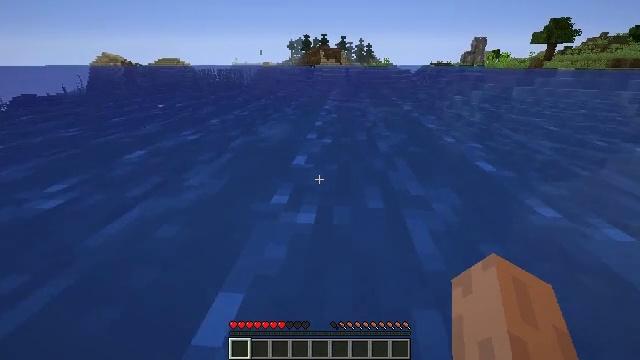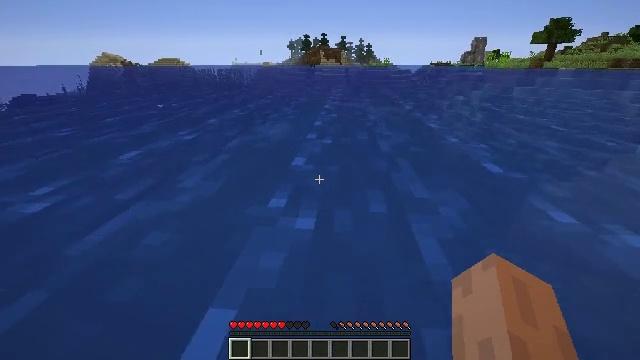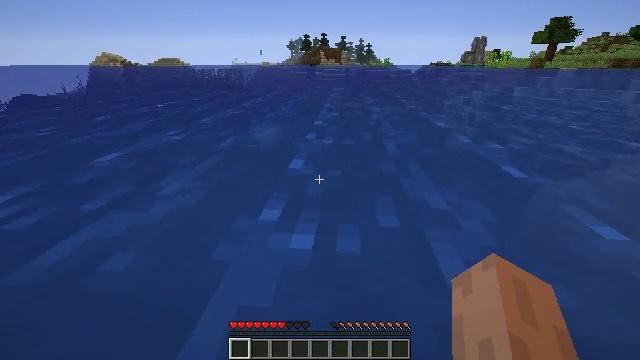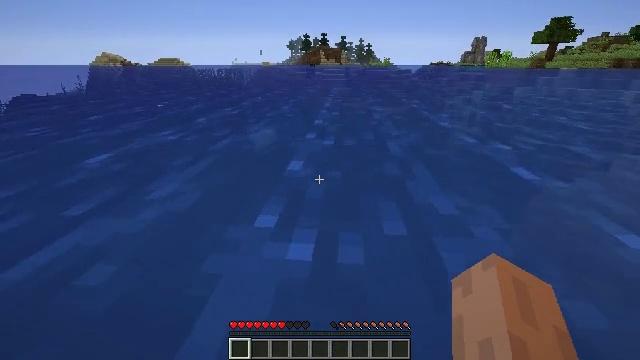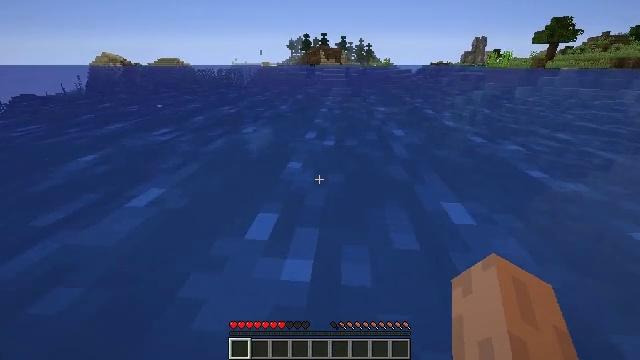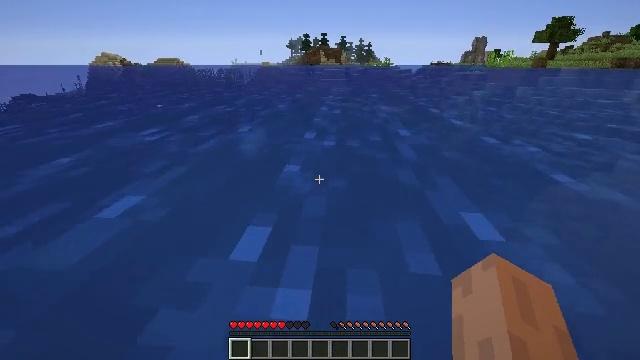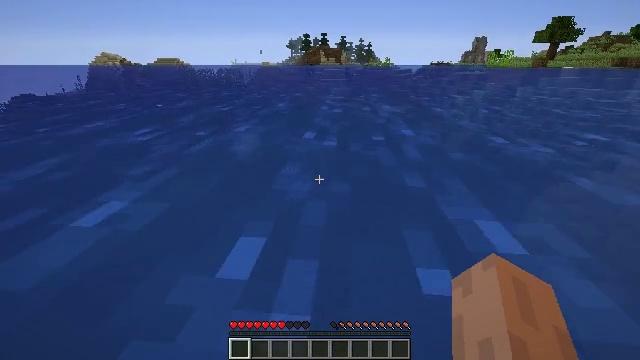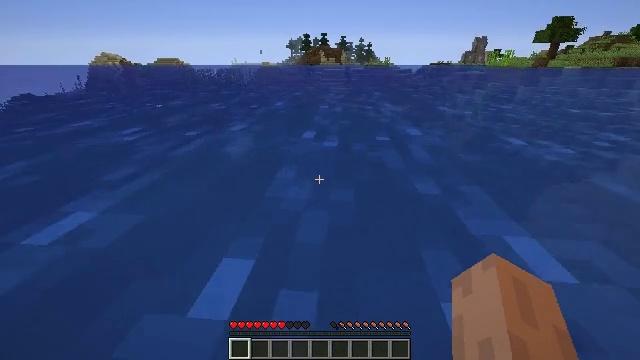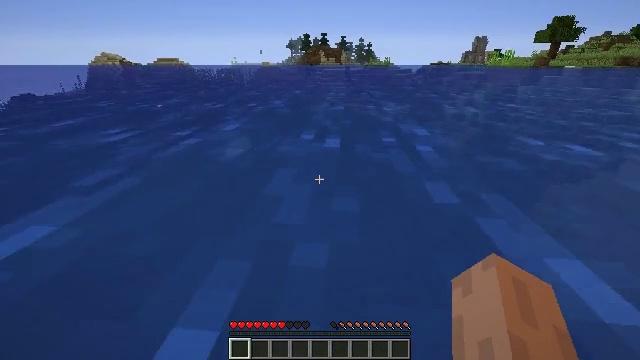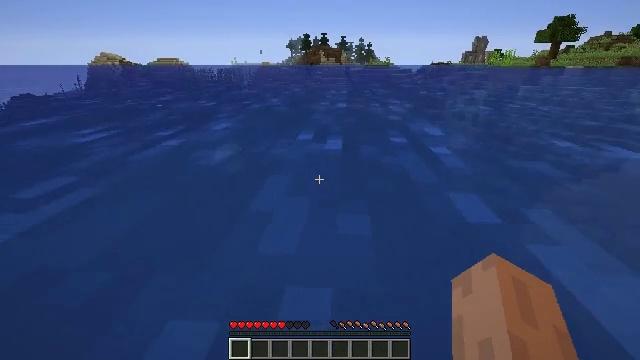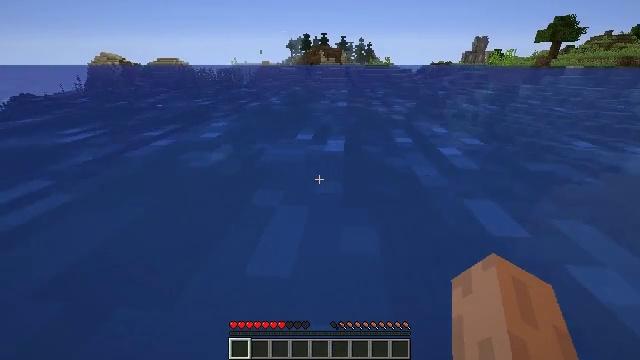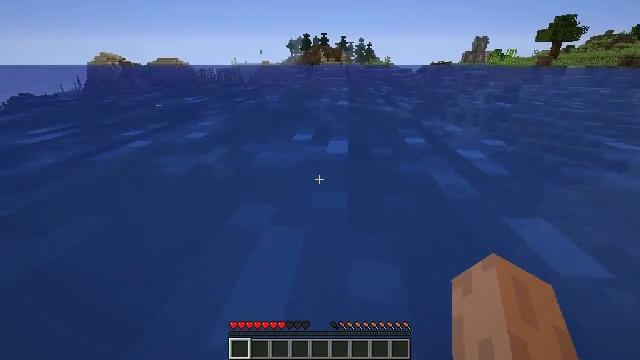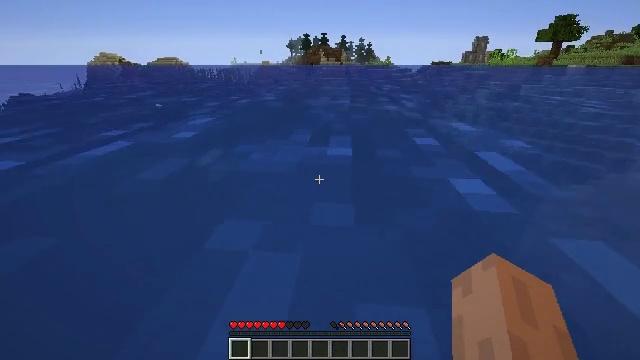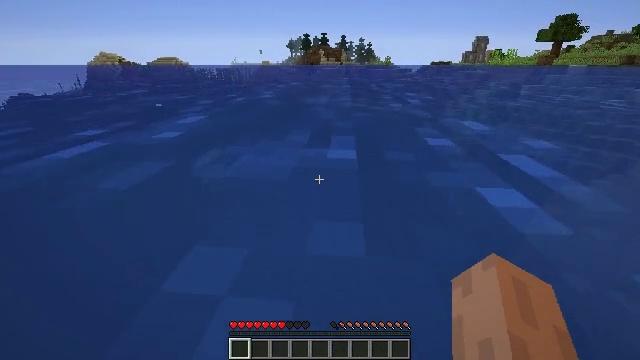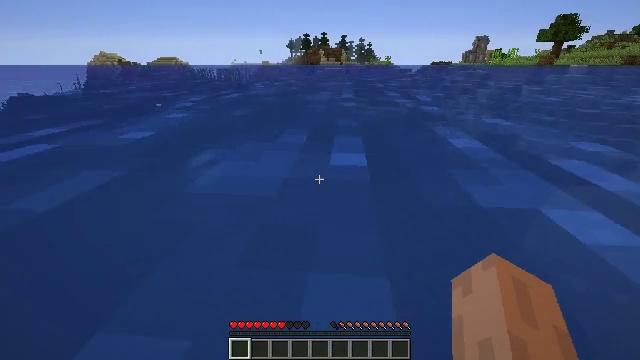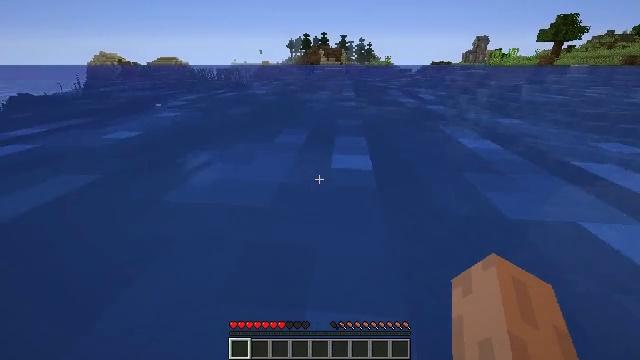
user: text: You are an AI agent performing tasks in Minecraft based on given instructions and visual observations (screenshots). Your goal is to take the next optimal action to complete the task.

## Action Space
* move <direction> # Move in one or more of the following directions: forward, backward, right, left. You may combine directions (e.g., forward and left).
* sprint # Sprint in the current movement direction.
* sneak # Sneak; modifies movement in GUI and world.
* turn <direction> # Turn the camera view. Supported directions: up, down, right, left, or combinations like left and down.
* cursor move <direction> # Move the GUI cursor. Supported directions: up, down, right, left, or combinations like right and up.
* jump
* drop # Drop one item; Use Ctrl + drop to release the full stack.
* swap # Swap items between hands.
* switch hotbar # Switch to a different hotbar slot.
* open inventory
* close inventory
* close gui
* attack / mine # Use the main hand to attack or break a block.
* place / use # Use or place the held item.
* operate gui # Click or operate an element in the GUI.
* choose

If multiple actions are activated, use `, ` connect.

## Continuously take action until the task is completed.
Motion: motion action
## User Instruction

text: Attack the birch planks to recycle them.
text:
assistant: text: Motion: move forward, attack / mine
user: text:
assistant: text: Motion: move forward, attack / mine
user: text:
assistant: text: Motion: move forward, attack / mine
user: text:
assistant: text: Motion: move forward, attack / mine
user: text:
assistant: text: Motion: move forward, attack / mine
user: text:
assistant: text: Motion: move forward, attack / mine
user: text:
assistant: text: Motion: move forward, attack / mine
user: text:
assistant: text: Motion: move forward, attack / mine
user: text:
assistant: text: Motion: move forward, attack / mine
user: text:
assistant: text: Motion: move forward, attack / mine
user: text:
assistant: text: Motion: move forward, attack / mine
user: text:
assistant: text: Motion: move forward, attack / mine
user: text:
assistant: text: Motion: move forward, attack / mine
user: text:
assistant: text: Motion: move forward, attack / mine
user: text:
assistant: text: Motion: move forward, attack / mine
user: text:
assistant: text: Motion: move forward, attack / mine
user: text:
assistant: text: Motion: move forward, attack / mine
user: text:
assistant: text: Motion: move forward, attack / mine
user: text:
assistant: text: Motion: move forward, attack / mine
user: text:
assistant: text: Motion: move forward, turn right, attack / mine
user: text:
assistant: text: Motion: move forward, turn right and up, attack / mine
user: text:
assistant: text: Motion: move forward, turn right and up, attack / mine
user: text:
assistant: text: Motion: move forward, turn right, attack / mine
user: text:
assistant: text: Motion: move forward, turn right and down, attack / mine
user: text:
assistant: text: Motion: move forward, attack / mine
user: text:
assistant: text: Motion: move forward, attack / mine
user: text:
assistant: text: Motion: move forward, attack / mine
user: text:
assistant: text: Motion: move forward, attack / mine
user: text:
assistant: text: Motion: move forward, attack / mine
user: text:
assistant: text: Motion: move forward and move left, turn left and up, attack / mine